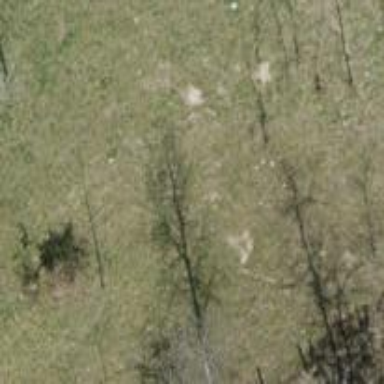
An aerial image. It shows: Patch of scrub vegetation.